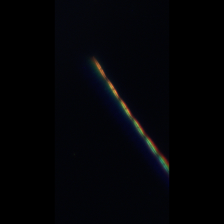
Taxon: Psuedo-nitzschia
Group: Diatoms